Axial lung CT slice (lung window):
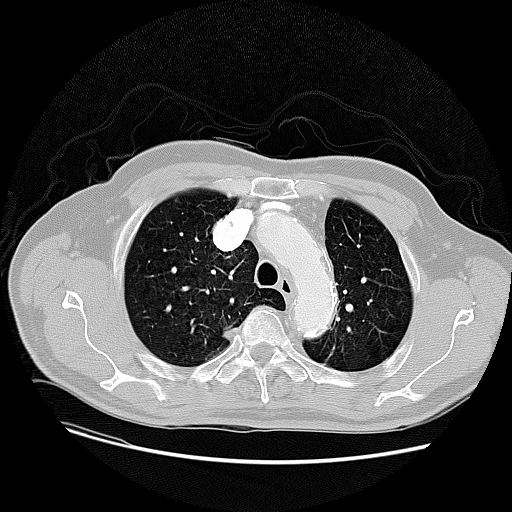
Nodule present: no